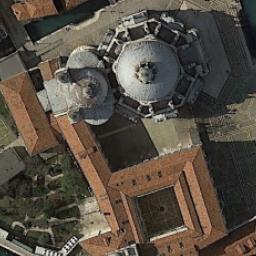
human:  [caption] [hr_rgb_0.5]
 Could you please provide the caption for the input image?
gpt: The church with three towers and a circular dome is surrounded by other buildings .

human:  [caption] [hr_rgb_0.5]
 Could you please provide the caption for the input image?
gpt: It was a church surrounded by a blue wall .

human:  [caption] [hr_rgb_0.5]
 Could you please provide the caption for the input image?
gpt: A white church with large, One small and two connected domes, Surrounded by buildings and roads .

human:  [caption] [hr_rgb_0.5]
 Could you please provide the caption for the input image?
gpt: The church with white circular roof is next to some red buildings .

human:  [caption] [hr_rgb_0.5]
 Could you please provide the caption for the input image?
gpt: A church with a round roof beside some orange buildings .